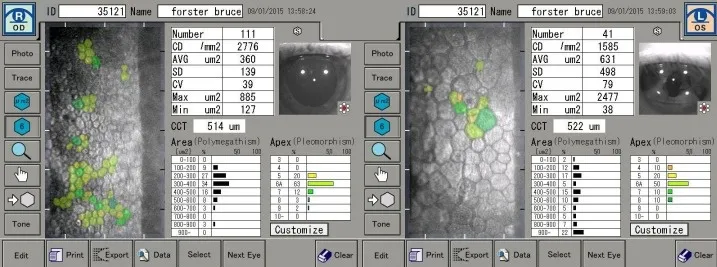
Specular microscopy images of both eyes, highlighting the much lower endothelial cell count in the left eye.
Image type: pathology (fish)